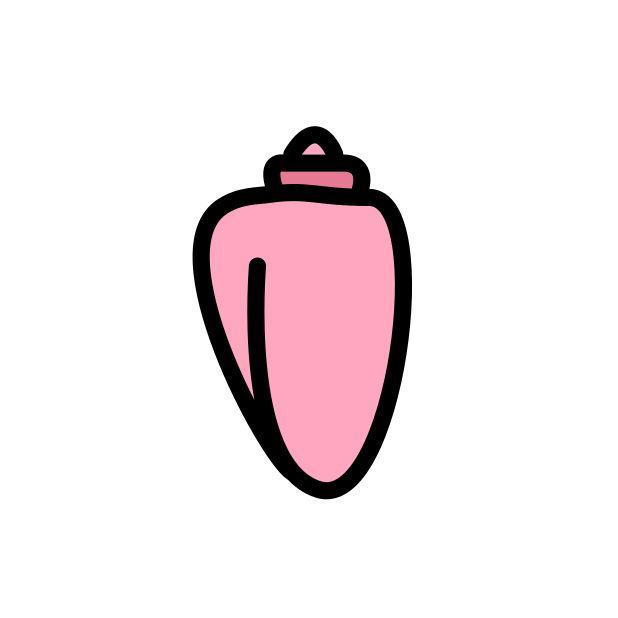
spiral shell